Field crop: tomato
Growth stage: 1
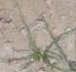
Species: cyperus